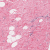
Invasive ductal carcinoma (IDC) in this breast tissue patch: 0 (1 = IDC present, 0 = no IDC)